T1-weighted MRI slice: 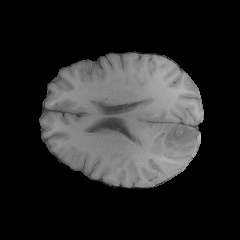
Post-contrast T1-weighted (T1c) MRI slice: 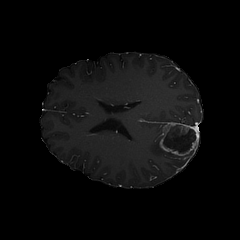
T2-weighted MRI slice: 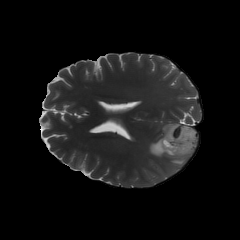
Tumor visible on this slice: yes